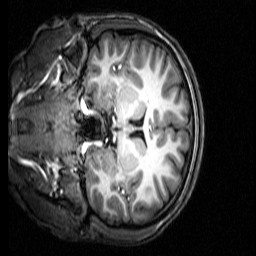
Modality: T1w
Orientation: coronal